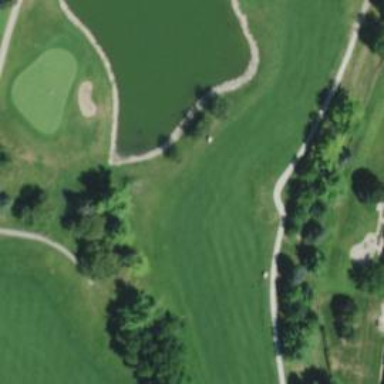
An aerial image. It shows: View of golf hole.